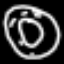
Label: donut